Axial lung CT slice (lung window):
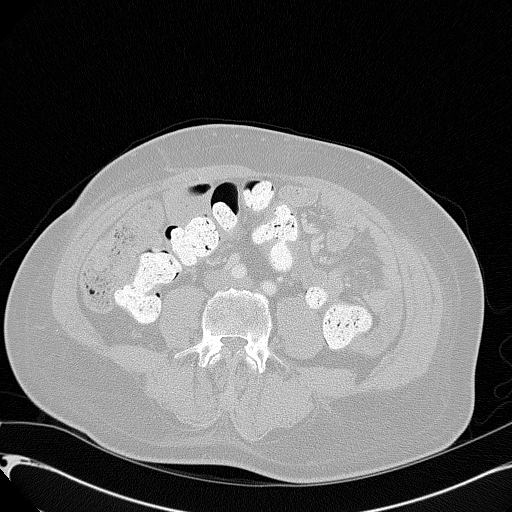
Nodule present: no